Brain MRI, t2w sequence, axial 2D slice.
Patient: age 42, sex F, weight 78 kg, height 1.78 m
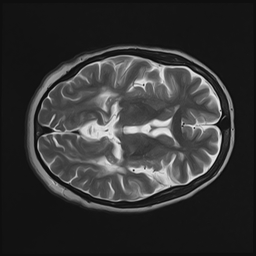